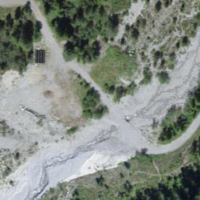
EUNIS habitat code: 48
Species observed at this site:
Psophus stridulus
Podisma pedestris